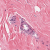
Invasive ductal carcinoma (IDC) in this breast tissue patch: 0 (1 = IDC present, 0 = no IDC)